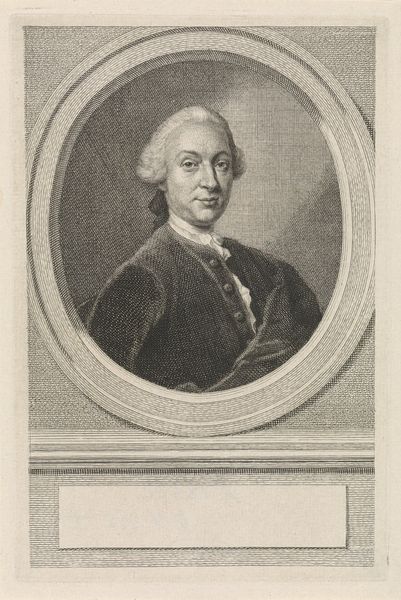
Titel: Portret van Jan van de Poll
Künstler: Jacob Houbraken
Standort: Amsterdam
Institution: Rijksmuseum
Schlagwörter: black, collar, face, gray, hair, nose, old, portrait, wall, man, ear, head, eyes, male, ribbon, drawing, black and white, frame, oval, chin, coat, mouth, buttons, illustration, sketch, jacket, photo, person, human, cheeks, lips, blank, forehead, round, shirt, bow, photograph, wig, brows, white hair, memorial, guy, georgian, scientist, newton